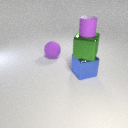
large green metal cube below small purple rubber cylinder